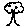
Label: tree